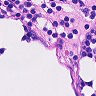
Metastatic tissue present: no